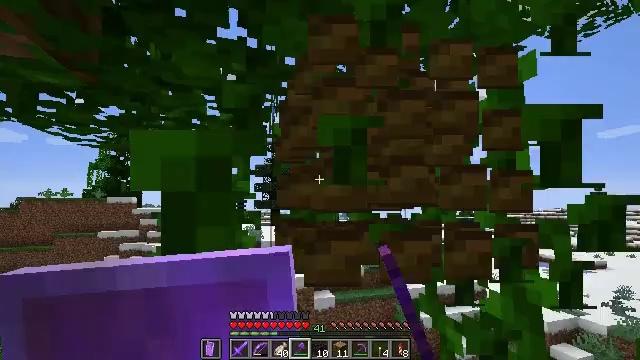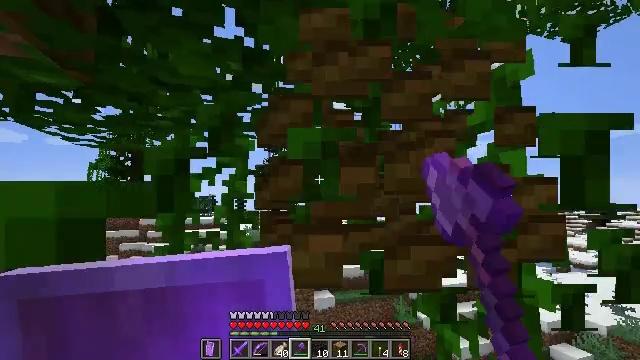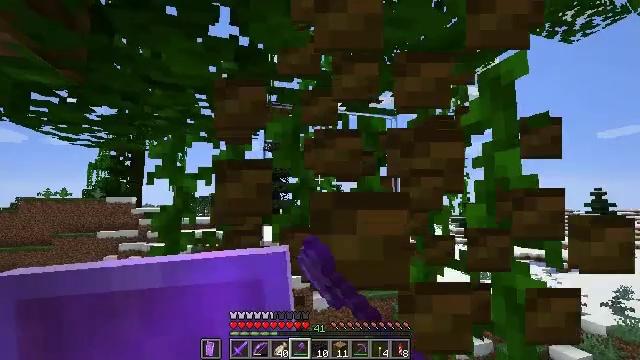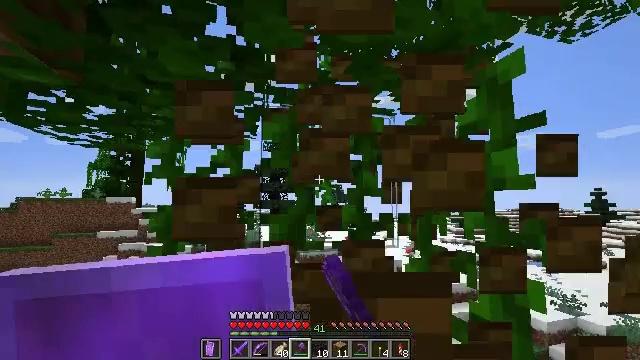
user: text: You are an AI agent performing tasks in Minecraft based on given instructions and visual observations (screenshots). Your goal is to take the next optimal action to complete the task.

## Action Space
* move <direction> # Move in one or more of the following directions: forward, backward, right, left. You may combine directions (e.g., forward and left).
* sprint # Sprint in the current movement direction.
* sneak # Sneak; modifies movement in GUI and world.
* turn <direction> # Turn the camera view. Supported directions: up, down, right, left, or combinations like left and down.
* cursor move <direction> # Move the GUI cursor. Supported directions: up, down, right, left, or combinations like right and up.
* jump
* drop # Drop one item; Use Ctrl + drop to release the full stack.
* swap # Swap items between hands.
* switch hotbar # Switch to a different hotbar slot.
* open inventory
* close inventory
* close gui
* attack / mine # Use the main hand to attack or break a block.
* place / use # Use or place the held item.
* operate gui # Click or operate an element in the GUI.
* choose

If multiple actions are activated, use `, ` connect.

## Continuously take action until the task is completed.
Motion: motion action
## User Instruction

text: Harvest the jungle log from the tree trunk.
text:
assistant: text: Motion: move forward, sneak, attack / mine
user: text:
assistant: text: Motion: move forward, sneak, attack / mine
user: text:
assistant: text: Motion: move forward, sneak, attack / mine
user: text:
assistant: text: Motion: sneak, attack / mine